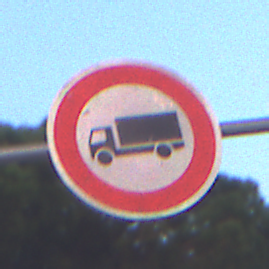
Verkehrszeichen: VerbotFuerKraftfahrzeugeUeberDreiKommaFuenfTonnen
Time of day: SunriseSunset
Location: Outdoor (Urban)
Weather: Clear
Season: NotSpecified
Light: Natural